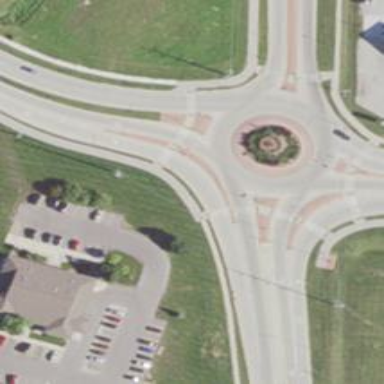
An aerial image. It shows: Secondary road around roundabout.